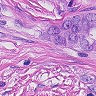
Metastatic tissue present: yes